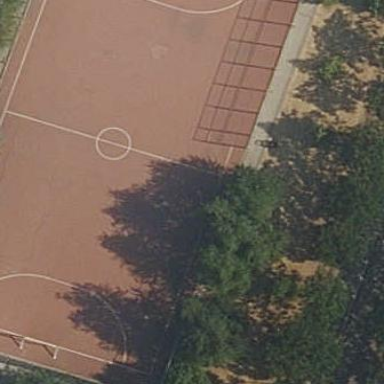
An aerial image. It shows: Asphalt pitch designated for futsal on leisure land.